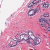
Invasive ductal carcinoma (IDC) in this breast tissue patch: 0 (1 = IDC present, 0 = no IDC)